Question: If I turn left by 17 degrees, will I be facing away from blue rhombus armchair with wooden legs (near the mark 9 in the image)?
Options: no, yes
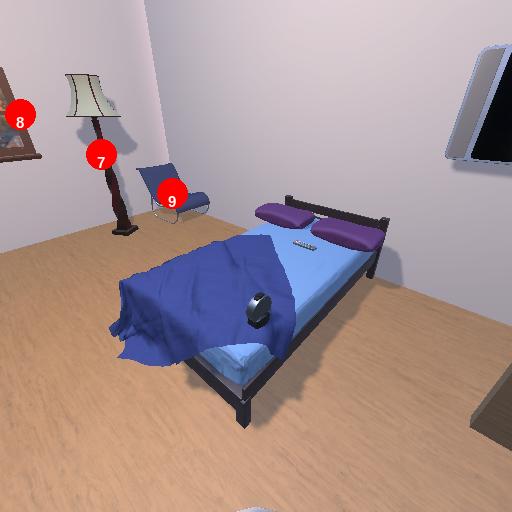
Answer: no